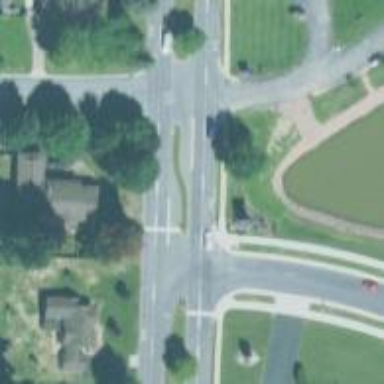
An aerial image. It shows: Stop road.